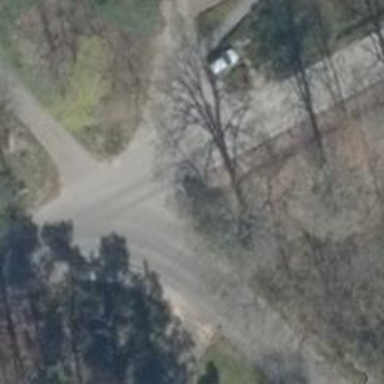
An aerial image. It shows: Residential road with asphalt surface.